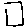
Label: square